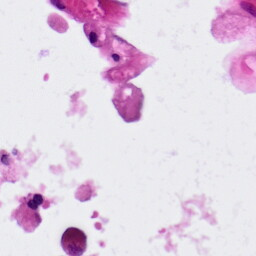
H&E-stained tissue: Lung